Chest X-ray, PA view. Patient: 34 years old, sex M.
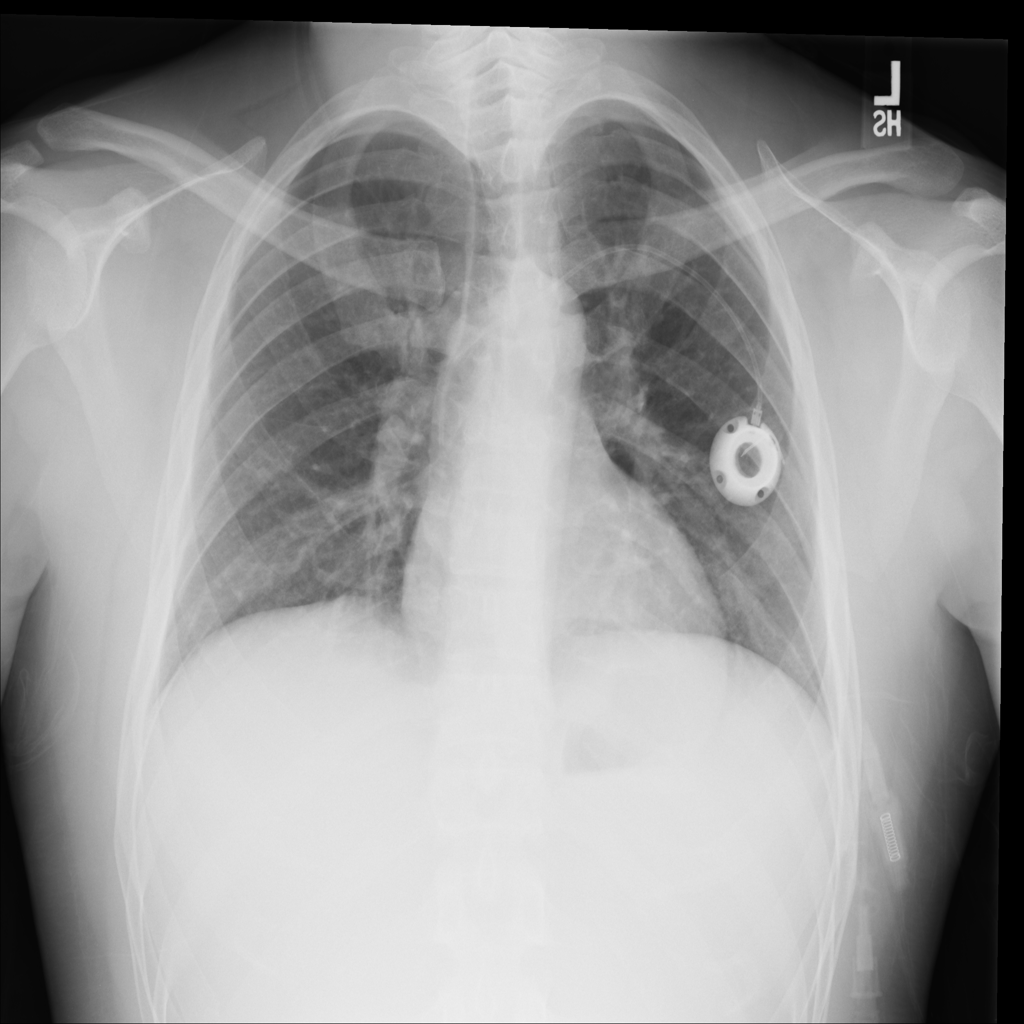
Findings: No Finding